Field crop: maize
Growth stage: 1
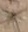
Species: salsola